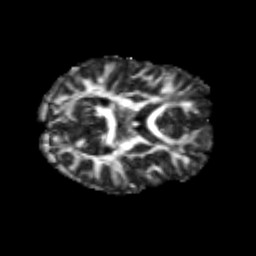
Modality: FA
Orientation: axial
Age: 25
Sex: female
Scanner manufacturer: siemens
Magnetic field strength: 3 T
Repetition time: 3.5 s
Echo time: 0.125 s